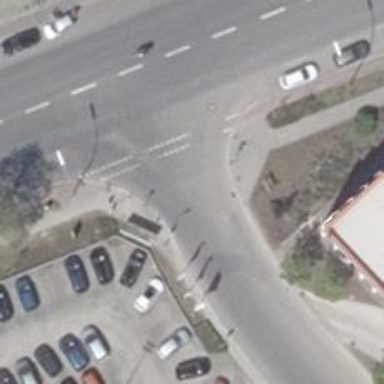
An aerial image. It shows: Road with "give way" sign.